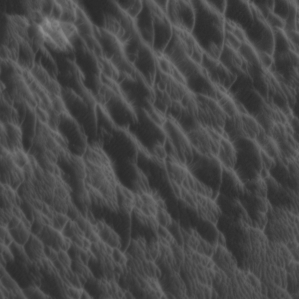
Label: non_frost